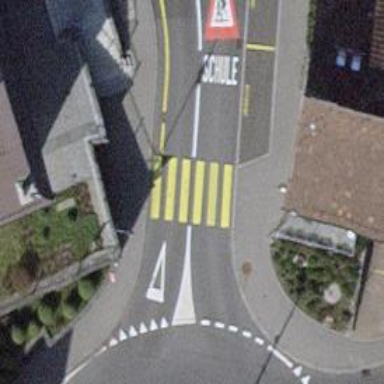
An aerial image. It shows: Uncontrolled zebra crossing.